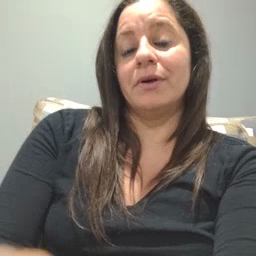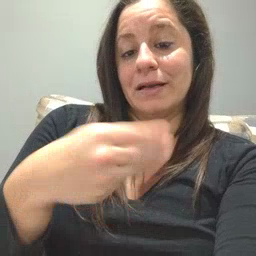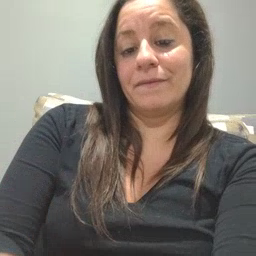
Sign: give